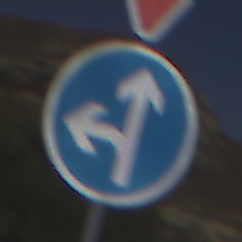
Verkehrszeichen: VorgeschriebeneFahrtrichtungGeradeausOderLinks
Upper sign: VorfahrtGewaehren
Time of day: Midday
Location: Outdoor (Nature)
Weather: Clear
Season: NotSpecified
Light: Natural